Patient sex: M
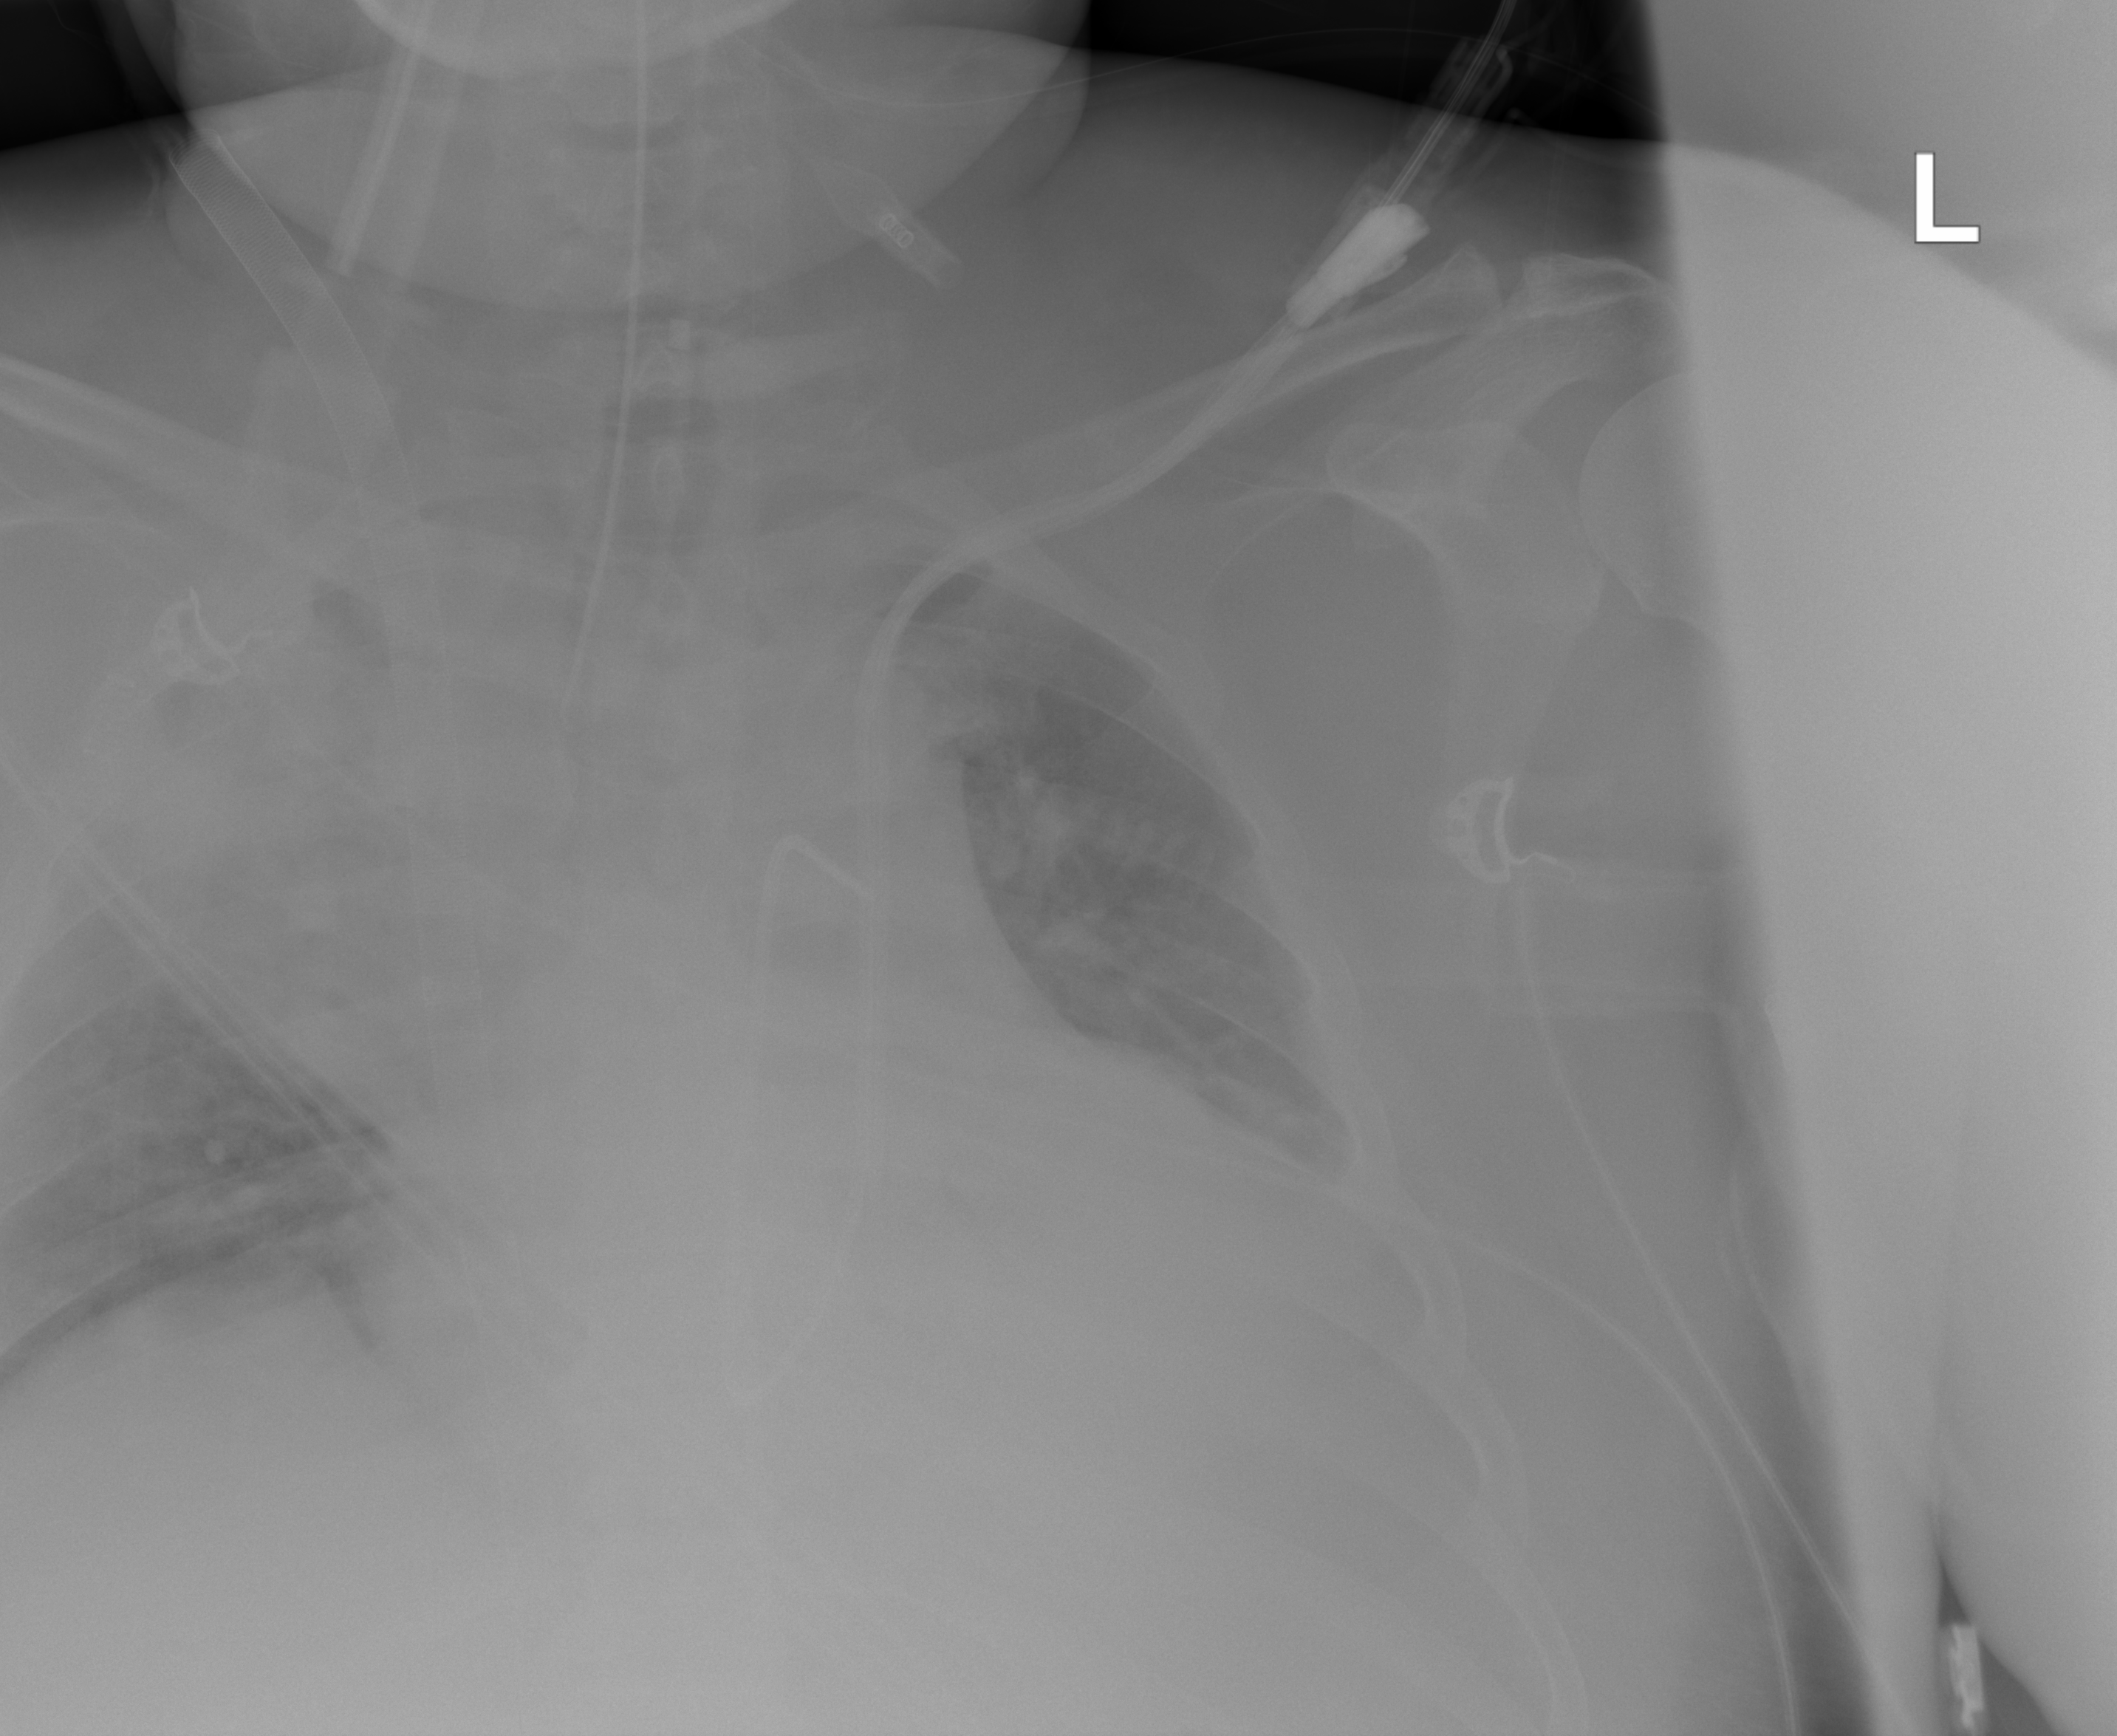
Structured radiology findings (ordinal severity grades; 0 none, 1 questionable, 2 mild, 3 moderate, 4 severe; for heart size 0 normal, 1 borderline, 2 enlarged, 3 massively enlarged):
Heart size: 2
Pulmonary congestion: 1
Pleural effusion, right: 0
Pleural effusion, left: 1
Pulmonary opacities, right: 3
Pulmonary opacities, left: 2
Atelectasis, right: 3
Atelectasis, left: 2